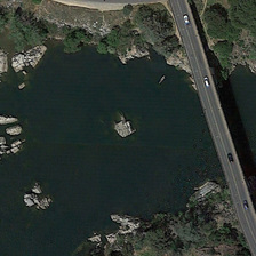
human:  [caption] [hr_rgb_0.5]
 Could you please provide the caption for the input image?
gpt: Several cars are on the bridge. There is a river on the bridge. There are many green trees on both sides. There are several rocks on the bridge.

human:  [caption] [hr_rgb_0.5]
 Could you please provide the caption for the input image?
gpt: There are many cars on the bridge, there is a river on the bridge, there are many green trees on both sides, and there are stones on the bridge.

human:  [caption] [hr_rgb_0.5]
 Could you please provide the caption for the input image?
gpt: Several cars are on a bridge. There is a river on the bridge. There are many green trees on both sides. There are also some rocks on the bridge.

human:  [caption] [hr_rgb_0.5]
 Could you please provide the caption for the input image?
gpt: There are several cars on the bridge, there is a river on the bridge, there are many green trees on both sides, and there are some stones on the bridge.

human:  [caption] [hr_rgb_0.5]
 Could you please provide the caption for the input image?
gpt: There are several cars on the bridge, there is a river on the bridge, there are many green trees on both sides, and there are some rocks on the bridge.